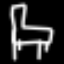
Label: chair